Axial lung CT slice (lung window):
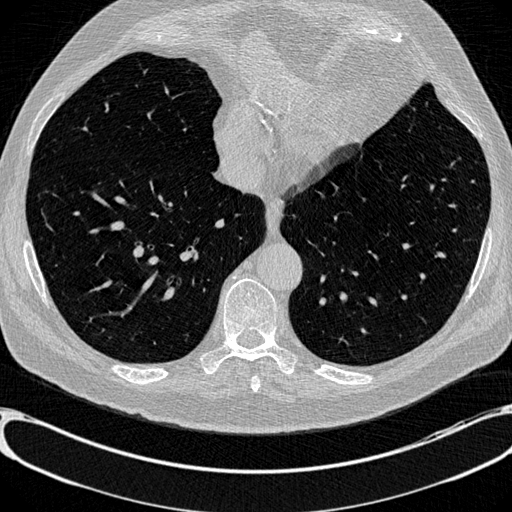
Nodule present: no